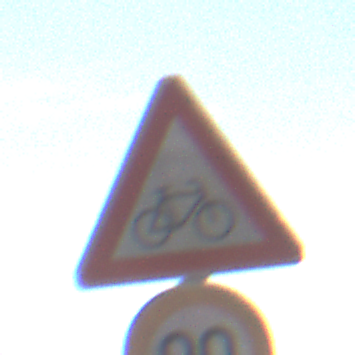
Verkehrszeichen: RadverkehrLinks
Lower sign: Geschwindigkeit90
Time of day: MorningAfternoon
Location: Outdoor (RoadRail)
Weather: PartlyCloudy
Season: NotSpecified
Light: Natural